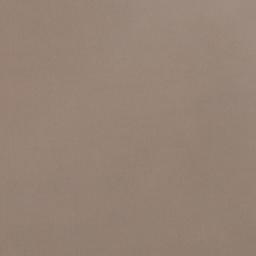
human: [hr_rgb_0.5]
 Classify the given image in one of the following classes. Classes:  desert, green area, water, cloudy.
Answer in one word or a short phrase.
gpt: cloudy